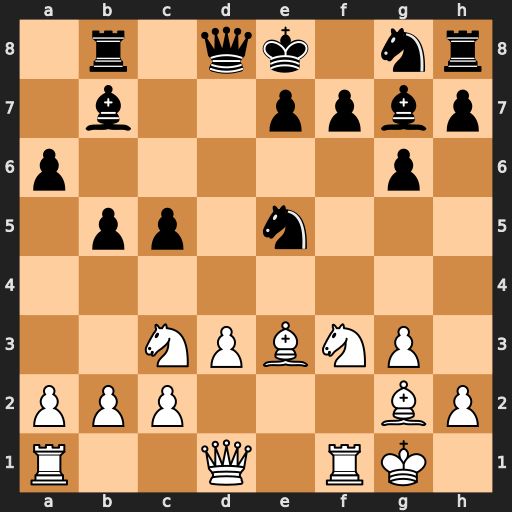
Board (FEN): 1r1qk1nr/1b2ppbp/p5p1/1pp1n3/8/2NPBNP1/PPP3BP/R2Q1RK1
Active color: w
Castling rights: k
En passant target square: -
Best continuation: Nxe5 Bxe5 Bxb7 Rxb7 Qf3